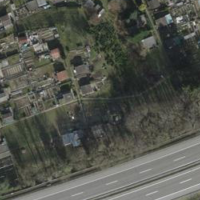
EUNIS habitat code: 57
Species observed at this site:
Lysimachia vulgaris